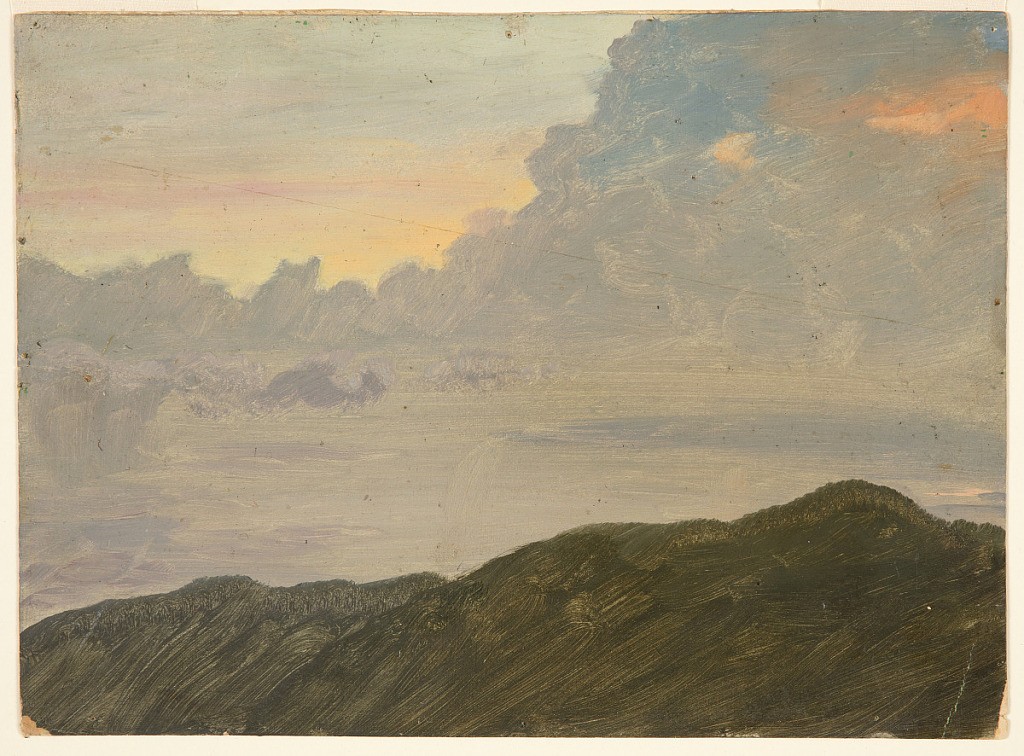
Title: Cloudy Skies, Jamaica
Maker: Frederic Edwin Church, American, 1826–1900
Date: May–September 1865
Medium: Brush and oil, graphite on bright green paperboard
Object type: Drawing
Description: Landscape sketch showing view of a wooded hilltop in Jamaica, and the billowing clouds above. Hazy sky beyond is rendered in shades of yellow, pink, and blue. A lush and rugged mountain ridge in the foreground descends to the left.